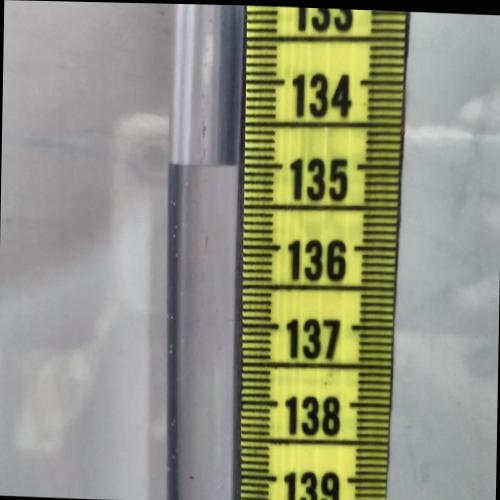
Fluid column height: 135.0 cm